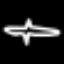
Label: airplane